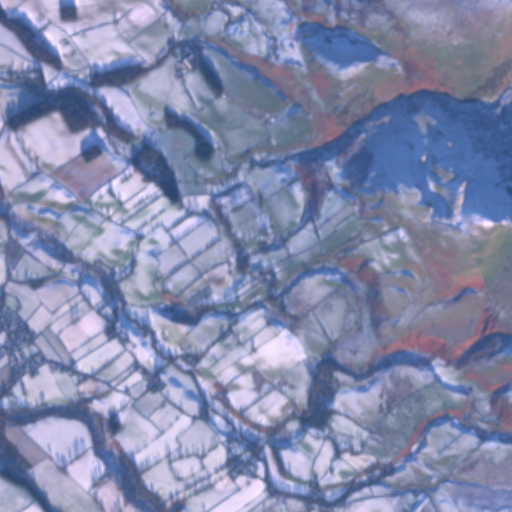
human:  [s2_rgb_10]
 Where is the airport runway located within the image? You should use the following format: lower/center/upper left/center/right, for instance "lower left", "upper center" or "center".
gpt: The airport runway is located in the lower left of the image.
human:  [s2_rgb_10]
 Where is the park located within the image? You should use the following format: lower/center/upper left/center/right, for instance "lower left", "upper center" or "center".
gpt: The park is located in the lower center of the image.
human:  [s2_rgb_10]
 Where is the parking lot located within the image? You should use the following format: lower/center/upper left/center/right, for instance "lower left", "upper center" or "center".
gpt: The parking lot is located in the center left of the image.
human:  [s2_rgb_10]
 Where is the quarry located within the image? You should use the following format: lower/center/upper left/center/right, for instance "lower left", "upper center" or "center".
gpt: There is no quarry in the image.